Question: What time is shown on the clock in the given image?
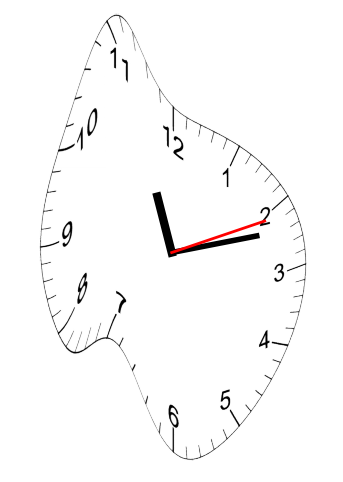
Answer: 11:12:11